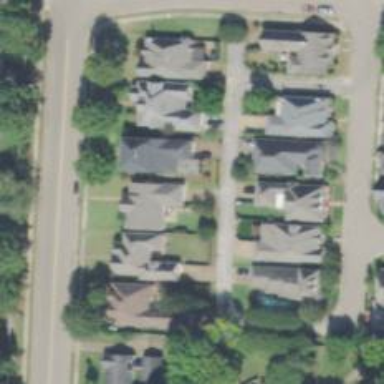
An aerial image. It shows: Driveway.